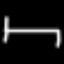
Label: bed